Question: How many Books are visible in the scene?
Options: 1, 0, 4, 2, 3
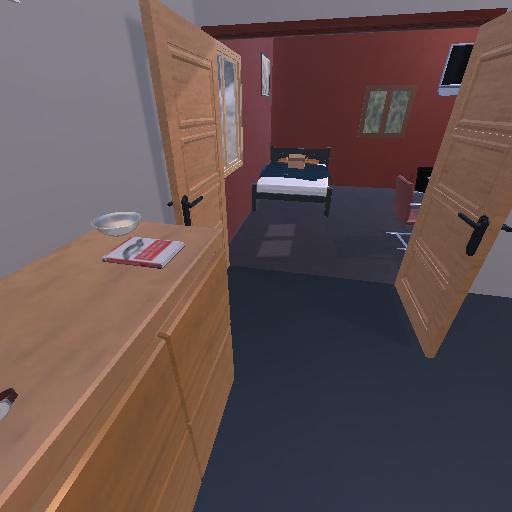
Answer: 1